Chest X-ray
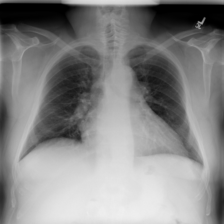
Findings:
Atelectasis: negative
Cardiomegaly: negative
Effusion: negative
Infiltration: negative
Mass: negative
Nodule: negative
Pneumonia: negative
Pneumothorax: negative
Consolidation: negative
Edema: negative
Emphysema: negative
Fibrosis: negative
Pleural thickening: negative
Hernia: negative